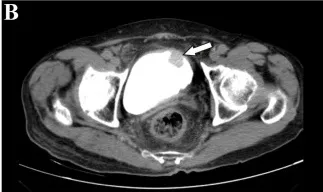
Imaging examination of patients before operation. (B) Axial view of pelvic enhanced computed tomography (CT) revealed a cauliflower-like space-occupying lesion in the left anterior wall of the bladder.
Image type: radiology (ct)